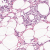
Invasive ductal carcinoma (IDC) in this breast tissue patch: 0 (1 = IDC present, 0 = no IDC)